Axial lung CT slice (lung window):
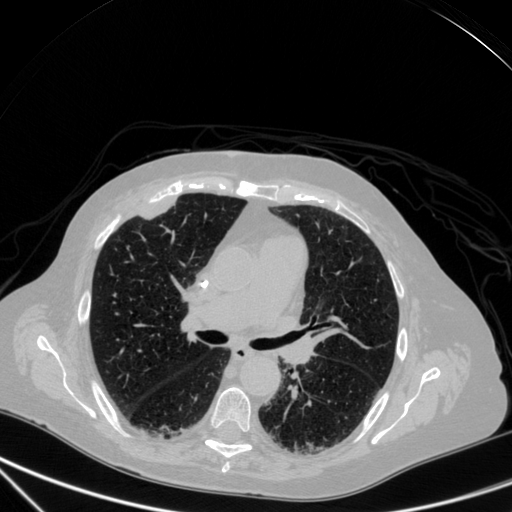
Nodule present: yes
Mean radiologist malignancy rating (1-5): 4